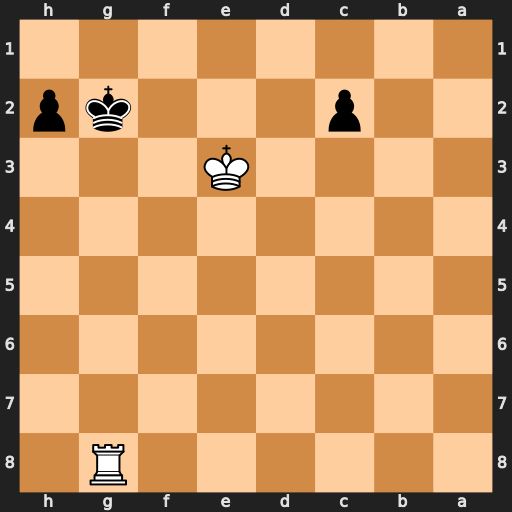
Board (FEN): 6R1/8/8/8/8/4K3/2p3kp/8
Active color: b
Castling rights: -
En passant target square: -
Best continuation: Kf1 Rc8 h1=Q